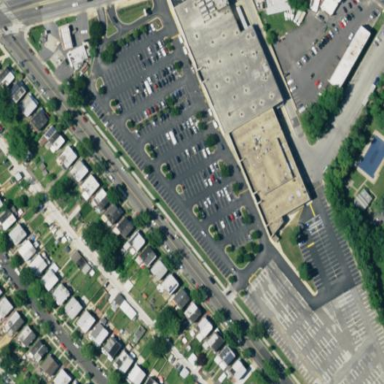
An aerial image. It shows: Retail area.